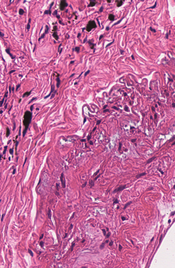
Tumor epithelial tissue: no
Tumor-associated stroma tissue: yes
Normal tissue: no